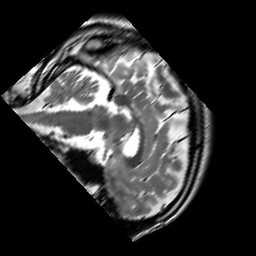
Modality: T2w
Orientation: sagittal
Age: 20
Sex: male
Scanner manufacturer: siemens
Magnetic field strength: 3 T
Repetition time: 7 s
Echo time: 0.09 s